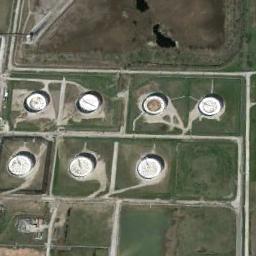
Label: storage_tank